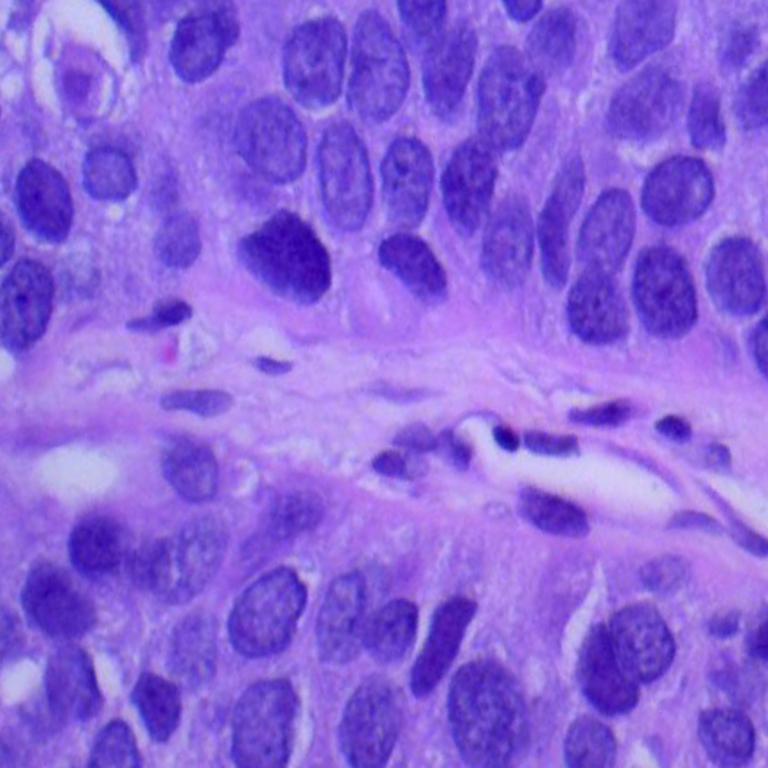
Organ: lung
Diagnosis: squamous carcinomas